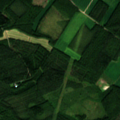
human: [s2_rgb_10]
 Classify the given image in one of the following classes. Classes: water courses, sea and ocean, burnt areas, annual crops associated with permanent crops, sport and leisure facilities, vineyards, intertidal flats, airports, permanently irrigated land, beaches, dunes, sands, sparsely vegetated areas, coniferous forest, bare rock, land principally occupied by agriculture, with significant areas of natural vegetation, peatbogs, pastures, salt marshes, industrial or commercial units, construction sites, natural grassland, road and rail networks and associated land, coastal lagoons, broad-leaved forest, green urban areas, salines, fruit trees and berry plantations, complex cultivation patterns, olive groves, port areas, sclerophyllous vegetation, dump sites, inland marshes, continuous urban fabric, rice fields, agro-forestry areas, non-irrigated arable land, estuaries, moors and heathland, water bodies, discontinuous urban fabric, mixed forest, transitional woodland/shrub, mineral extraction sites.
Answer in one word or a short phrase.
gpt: non-irrigated arable land, land principally occupied by agriculture, with significant areas of natural vegetation, broad-leaved forest, mixed forest, transitional woodland/shrub